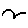
Label: bird